Question: I'm trying to lay out images in a grid, with a few featured ones being 4x as big.
I'm sure it's a well known layout algorithm, but i don't know what it is called.
The effect I'm looking for is similar to the screenshot shown below. Can anyone point me in the right direction?
To be more specific, lets limit it to the case of there being only the two sizes shown in the example. There can be an infinite number of items, with a set margin between them. Hope that clarifies things.

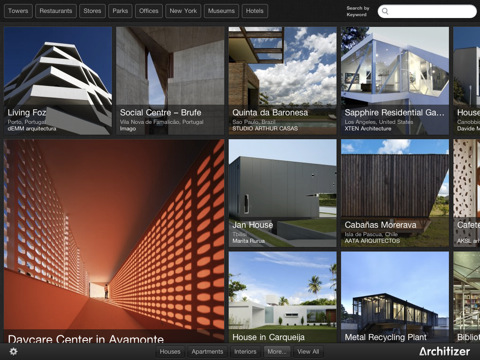
Answer: This problem can be solved with a heatmap or a treemap. Heatmaps often use space-filling-curves. A heatmap reduces the 2d complexity to a 1d complexity. A heatmap looks like a quadtree. You want to look for Nick's hilbert curve quadtree spatial index blog.